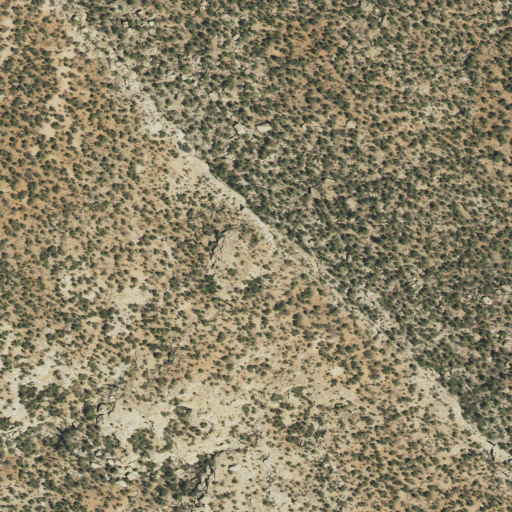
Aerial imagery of mountain in Utah named Devil Mesa containing evergreen forest and shrub